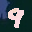
Label: 9